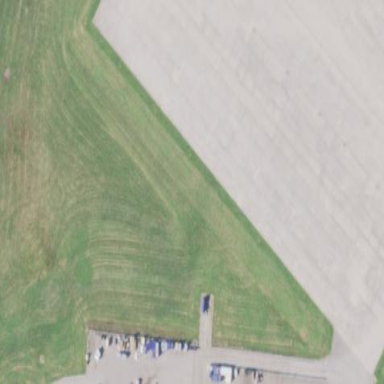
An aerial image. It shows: Concrete apron at the airport.